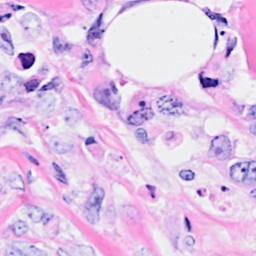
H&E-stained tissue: Breast